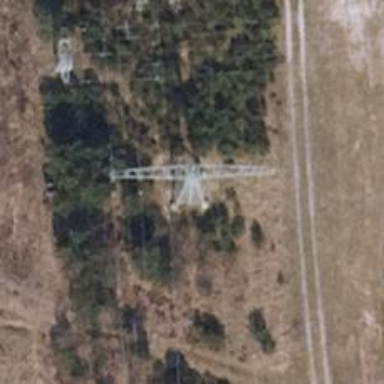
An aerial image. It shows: Power line in the image.